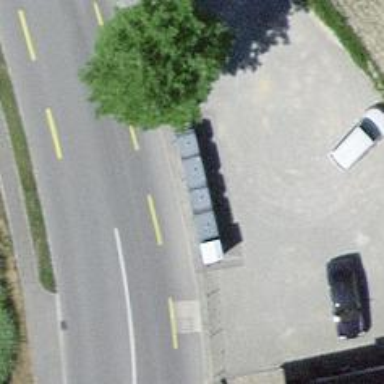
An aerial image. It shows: Recycling container for recycling.